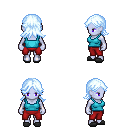
a pixel art fantasy rpg character, female body template, dark elf, purple skin, teal pirate shirt, red pants, white cyan loose hair, gray slippers, four views (front, back, left, right), 2x2 character sprite sheet, small pixel art, hard edges, no anti-aliasing